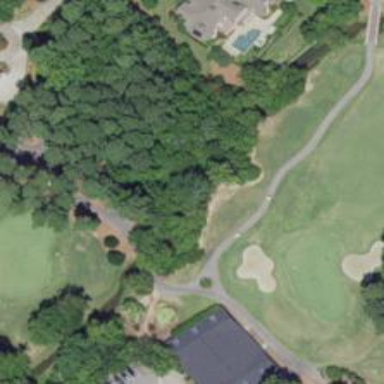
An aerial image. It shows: Footway road with bridge crossing over golf path.